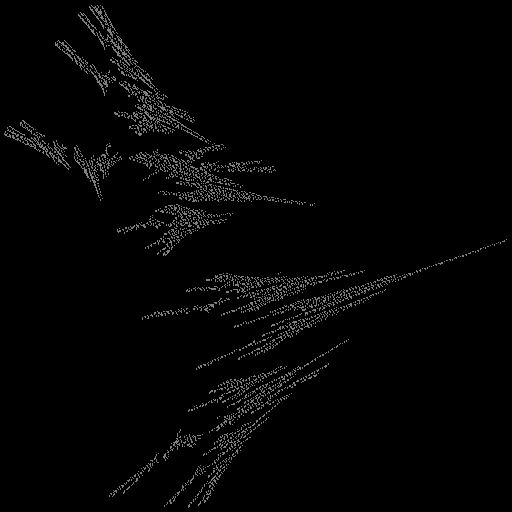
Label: ginkgo